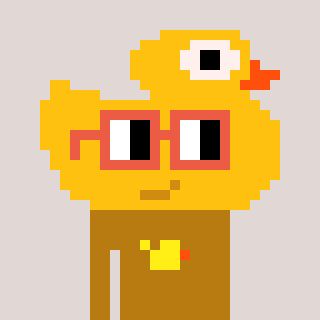
a pixel art character with square orange glasses, a ducky-shaped head and a gold-colored body on a warm background